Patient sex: M
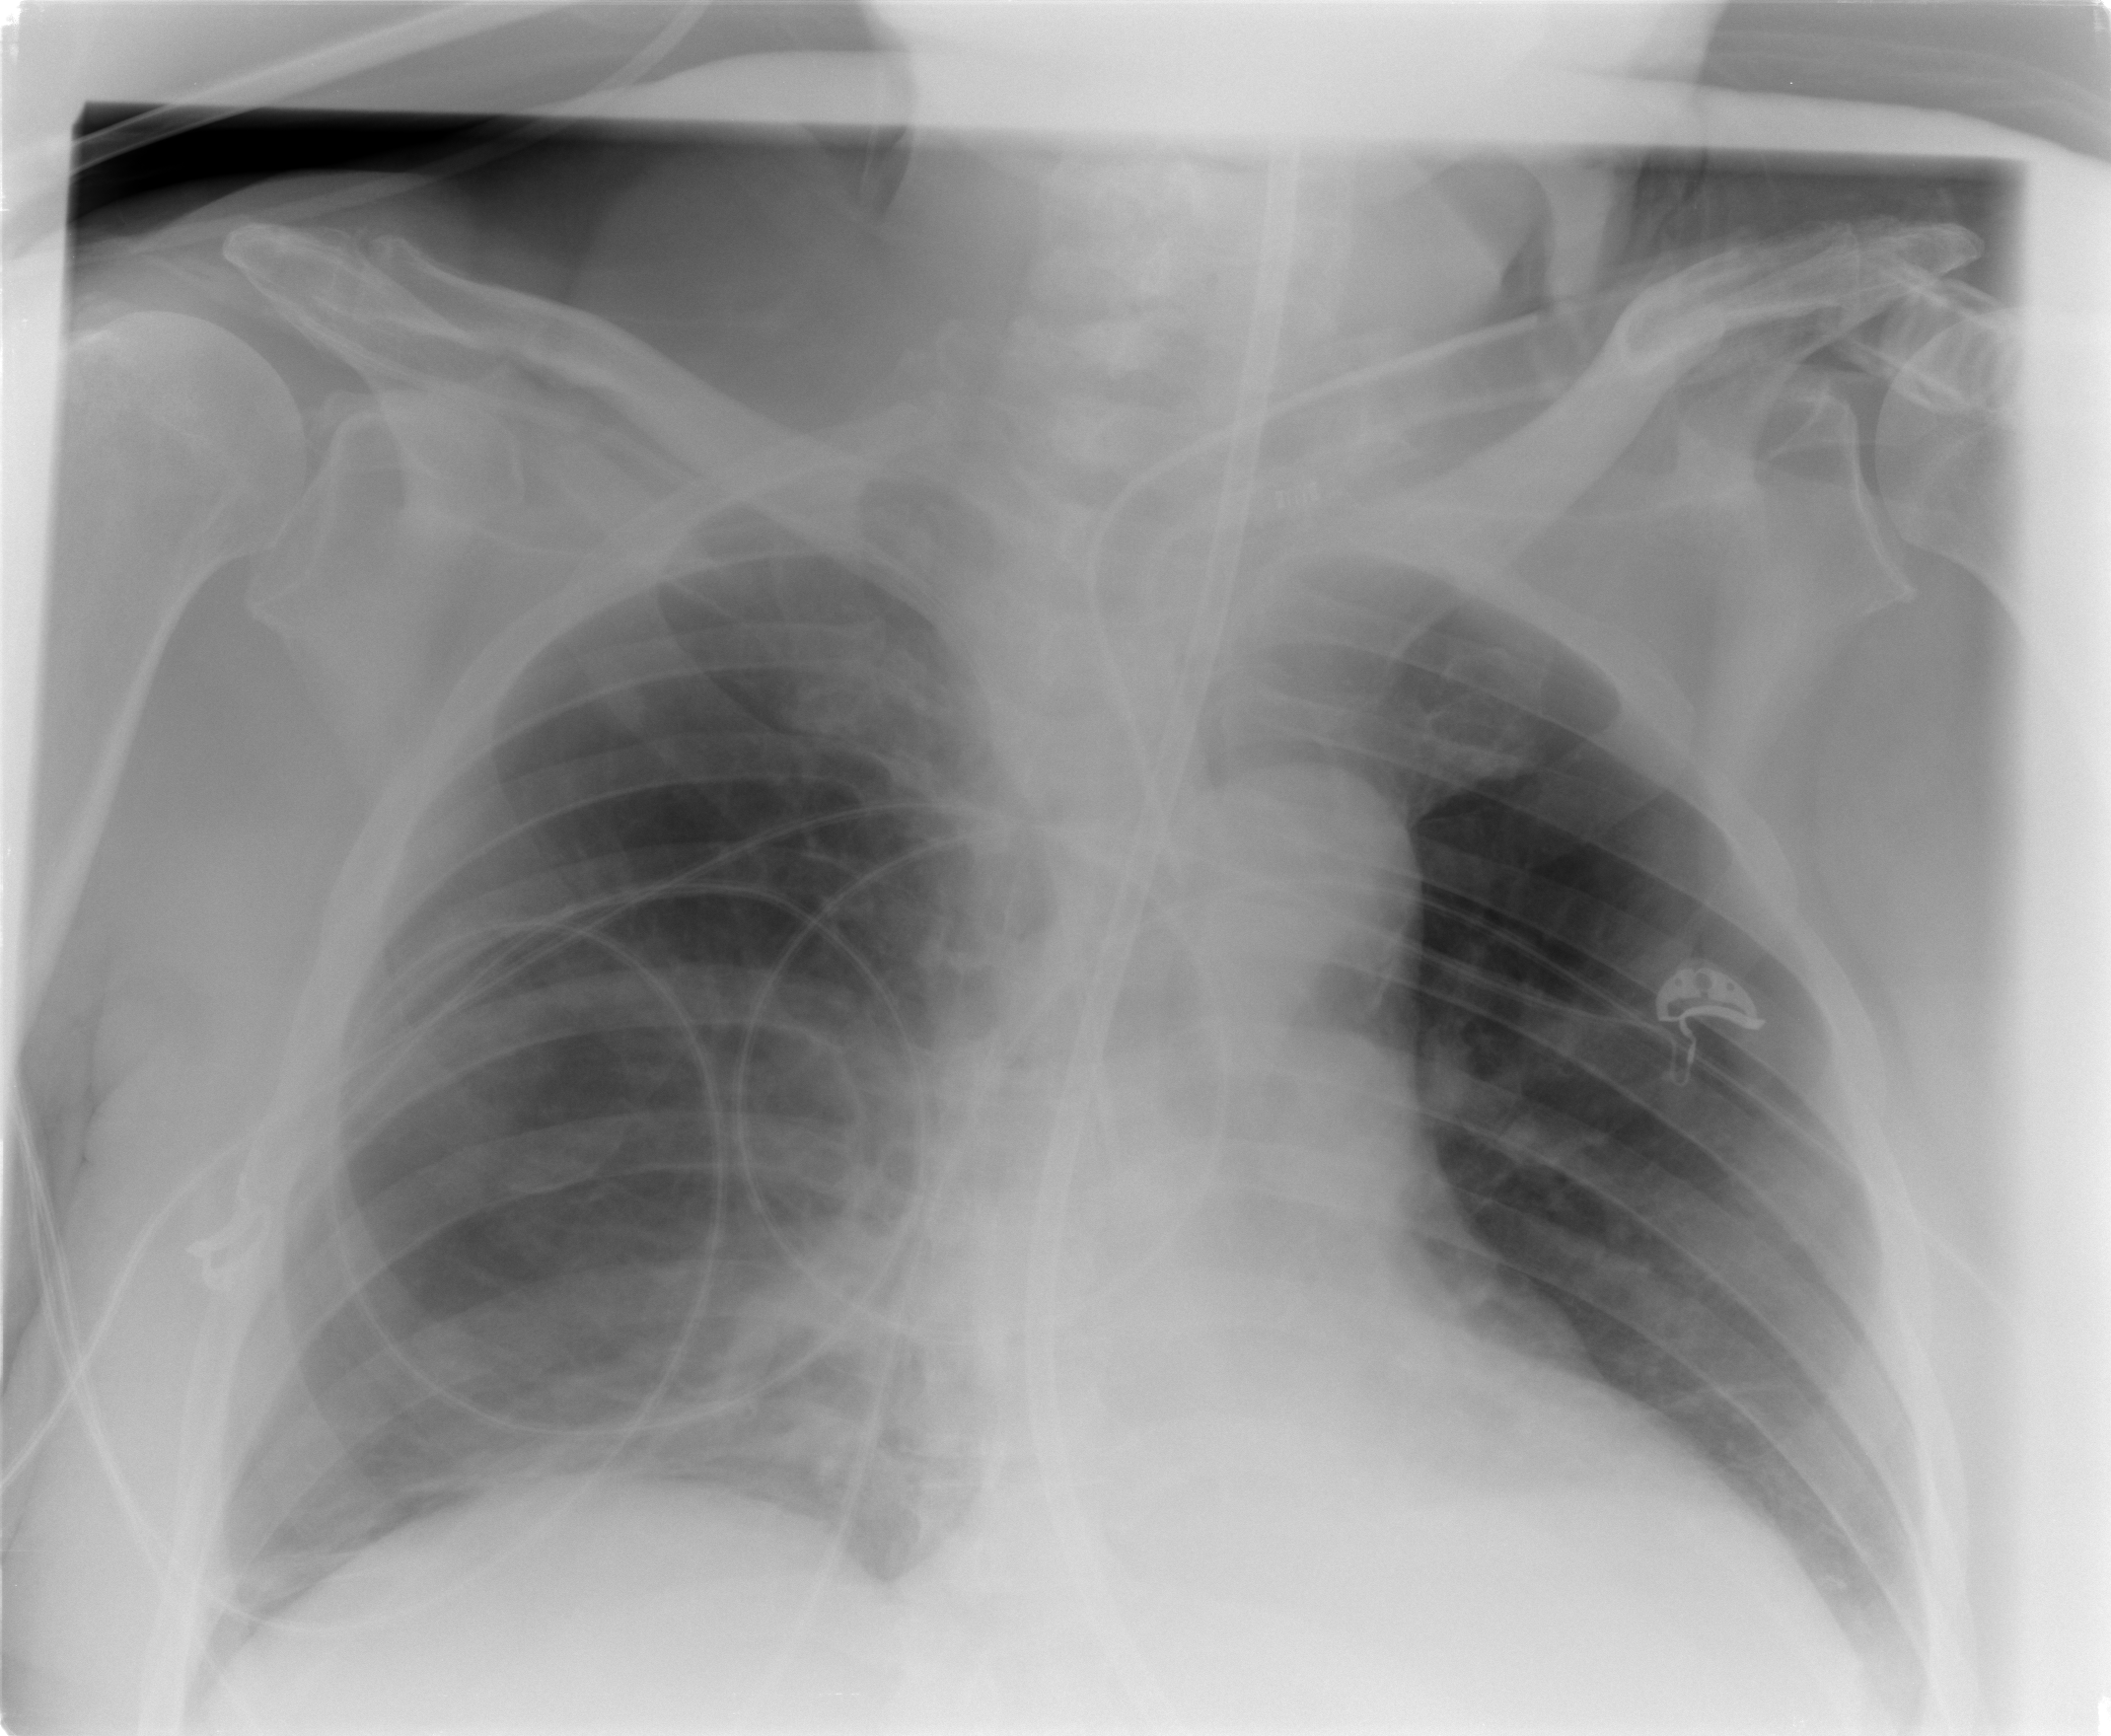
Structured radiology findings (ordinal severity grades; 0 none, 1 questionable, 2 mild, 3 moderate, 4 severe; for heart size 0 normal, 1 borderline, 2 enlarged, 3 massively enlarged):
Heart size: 1
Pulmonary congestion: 0
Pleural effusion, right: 2
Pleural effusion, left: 0
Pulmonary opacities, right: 0
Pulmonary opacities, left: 0
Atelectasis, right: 2
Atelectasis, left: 2